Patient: sex M, age 54
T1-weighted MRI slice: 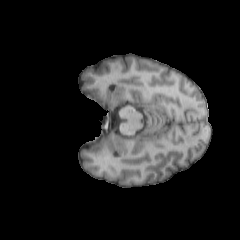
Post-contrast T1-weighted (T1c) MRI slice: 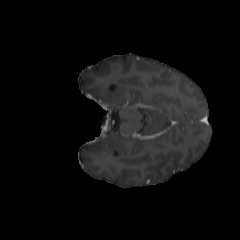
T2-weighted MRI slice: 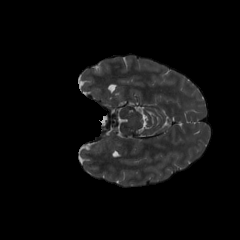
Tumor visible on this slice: no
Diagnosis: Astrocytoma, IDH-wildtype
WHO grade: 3